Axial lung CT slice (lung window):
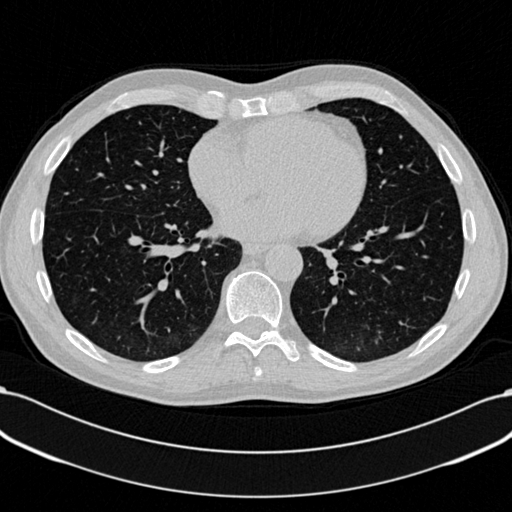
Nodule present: no